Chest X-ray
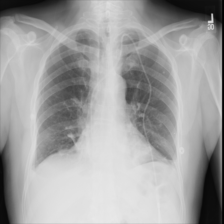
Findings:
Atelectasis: positive
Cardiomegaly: negative
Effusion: negative
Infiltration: negative
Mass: negative
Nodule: negative
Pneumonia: negative
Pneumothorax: negative
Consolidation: negative
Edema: negative
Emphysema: negative
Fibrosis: negative
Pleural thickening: negative
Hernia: negative